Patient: sex F, age 75
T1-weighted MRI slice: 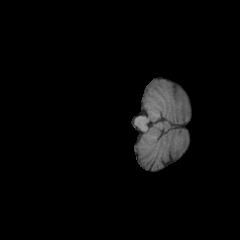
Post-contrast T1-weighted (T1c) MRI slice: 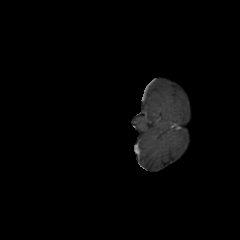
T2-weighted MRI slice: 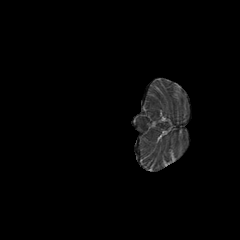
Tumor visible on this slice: no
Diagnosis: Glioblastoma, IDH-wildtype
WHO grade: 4